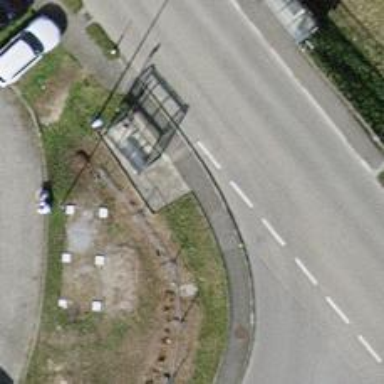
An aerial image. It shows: Bus stop along the road.